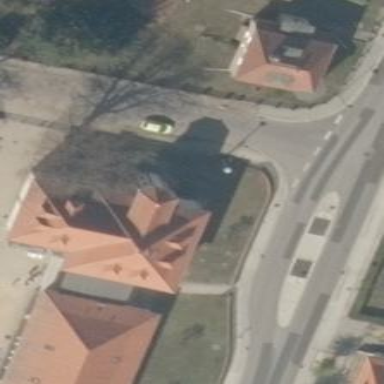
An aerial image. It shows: Kindergarten building.